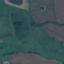
Land use / land cover class: Pasture